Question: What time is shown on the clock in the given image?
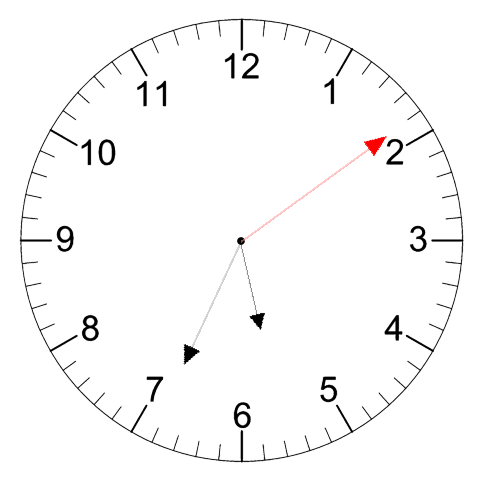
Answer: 05:34:09